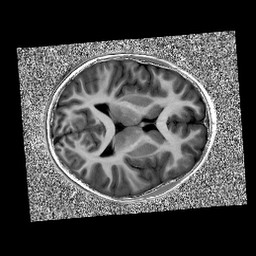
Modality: UNIT1
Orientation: axial
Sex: female
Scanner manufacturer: siemens
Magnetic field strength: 3 T
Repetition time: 5 s
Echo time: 0.00355 s